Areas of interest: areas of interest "Chengdu Happy Valley"
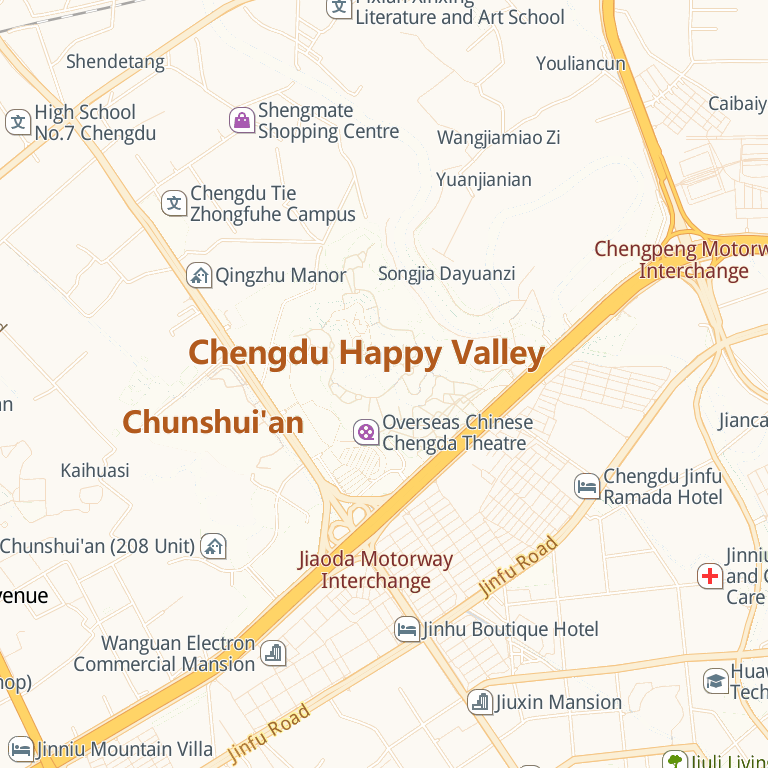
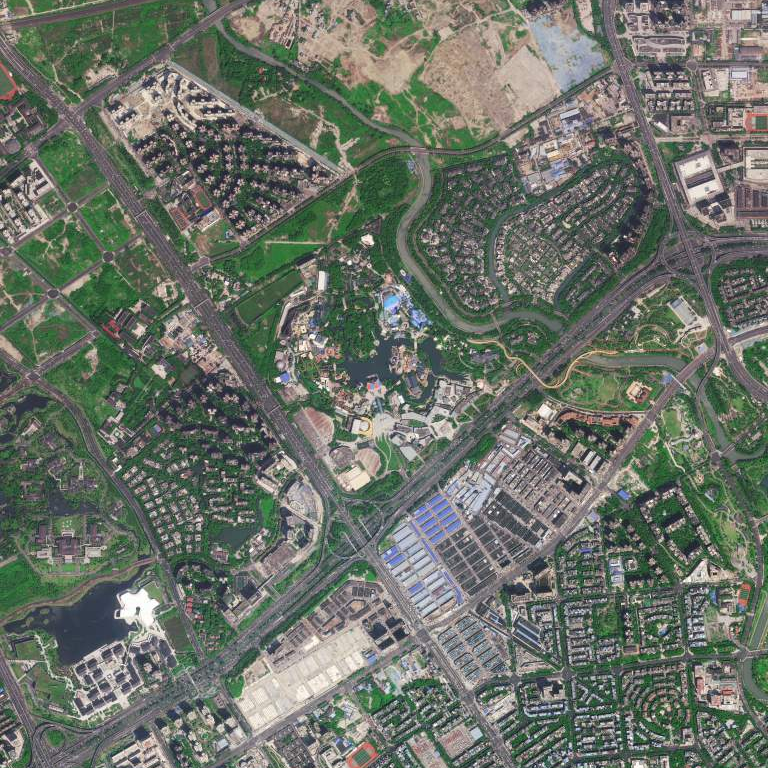